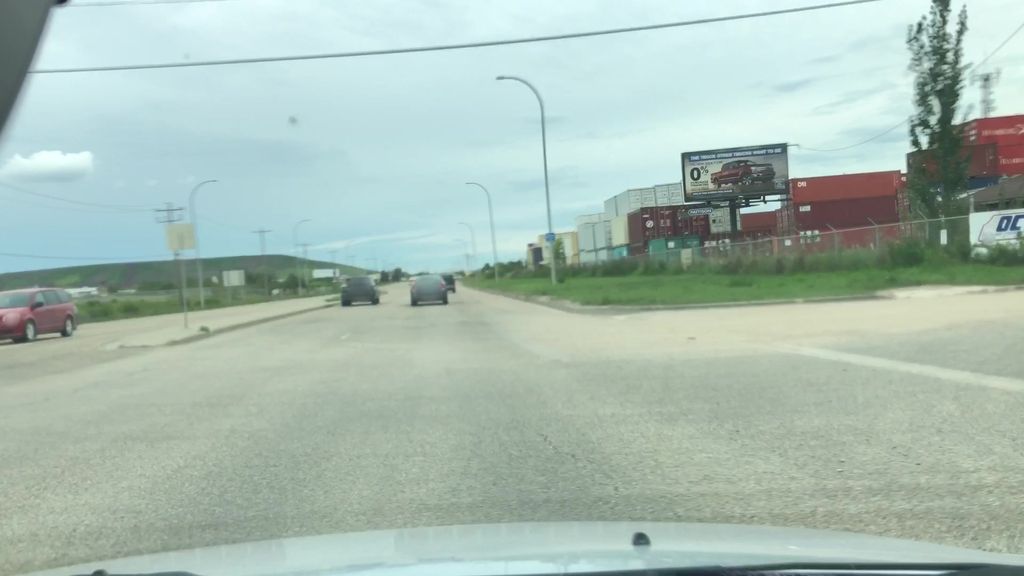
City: edmonton